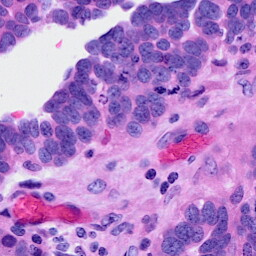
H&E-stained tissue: Ovarian